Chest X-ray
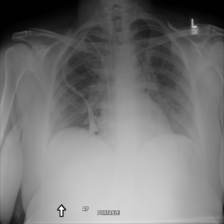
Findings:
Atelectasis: negative
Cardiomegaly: negative
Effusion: negative
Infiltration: negative
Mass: negative
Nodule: negative
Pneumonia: negative
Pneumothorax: negative
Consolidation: negative
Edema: negative
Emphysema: negative
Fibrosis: negative
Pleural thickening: negative
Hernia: negative